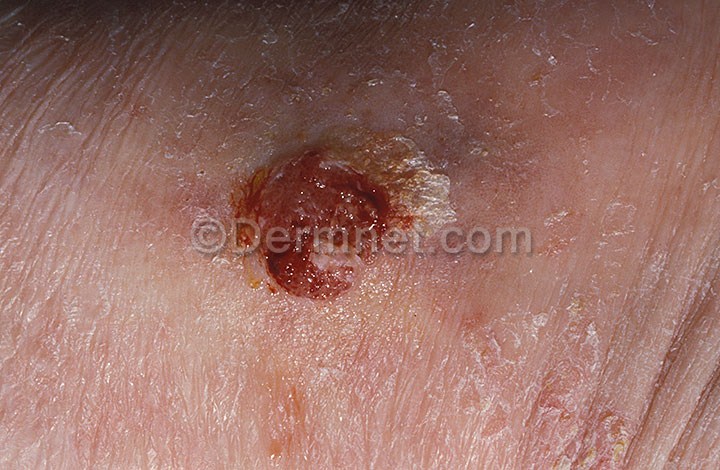
Disease: Seborrheic Keratoses and other Benign Tumors